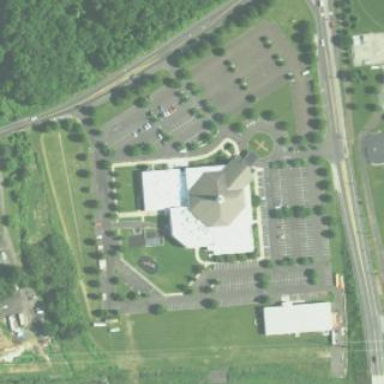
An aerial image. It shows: Beautiful church building.